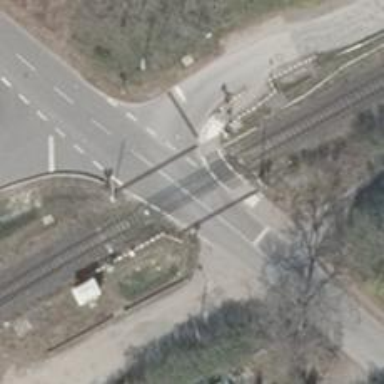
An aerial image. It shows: Level crossing with lights and saltire markings.